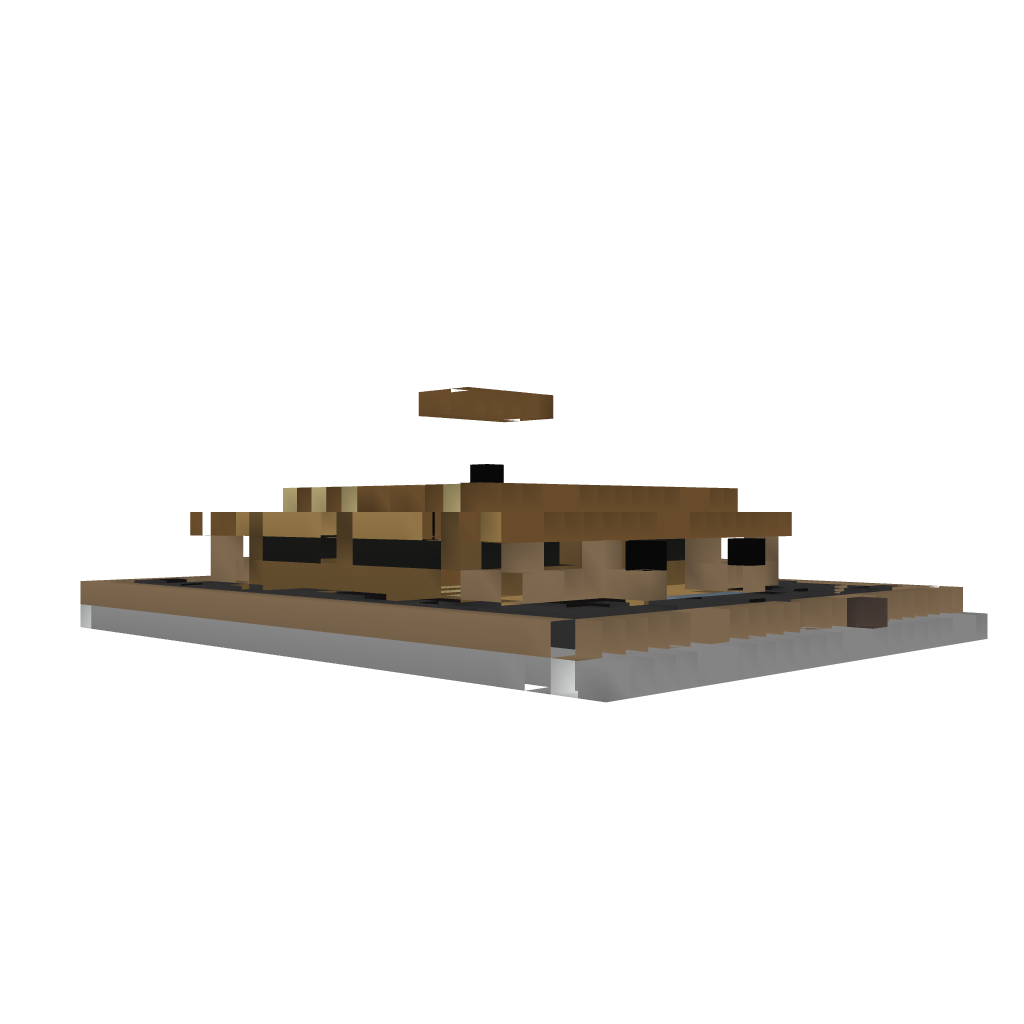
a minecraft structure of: Cottage